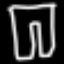
Label: pants